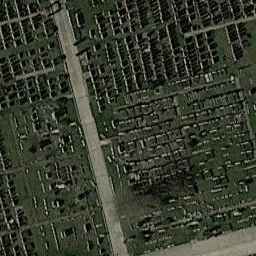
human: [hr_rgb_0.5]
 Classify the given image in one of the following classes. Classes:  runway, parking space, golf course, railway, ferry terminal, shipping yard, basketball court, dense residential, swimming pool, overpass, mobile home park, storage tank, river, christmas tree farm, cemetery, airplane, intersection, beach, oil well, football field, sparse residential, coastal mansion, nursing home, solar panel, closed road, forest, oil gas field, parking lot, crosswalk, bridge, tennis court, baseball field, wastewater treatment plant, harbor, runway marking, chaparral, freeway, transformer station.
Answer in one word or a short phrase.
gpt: cemetery